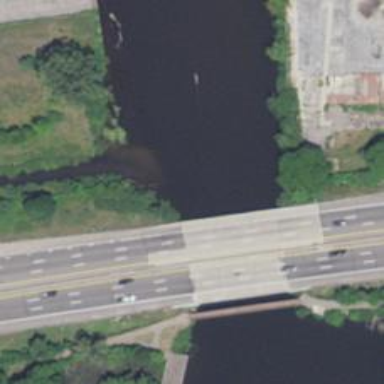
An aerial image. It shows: Bridge over motorway.